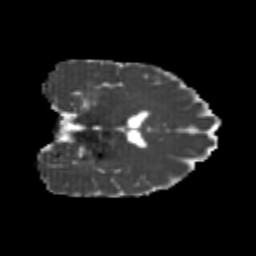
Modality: MD
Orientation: coronal
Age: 25
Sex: female
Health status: healthy
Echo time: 0.074 s